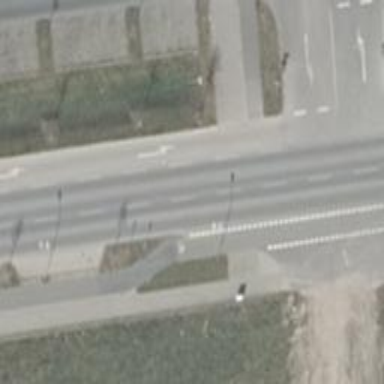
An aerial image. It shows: Unmarked footway crossing with traffic island.